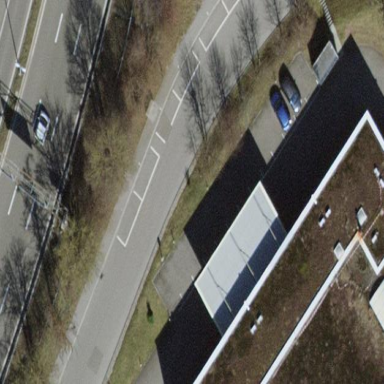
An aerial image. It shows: Parking lane designated for parking.